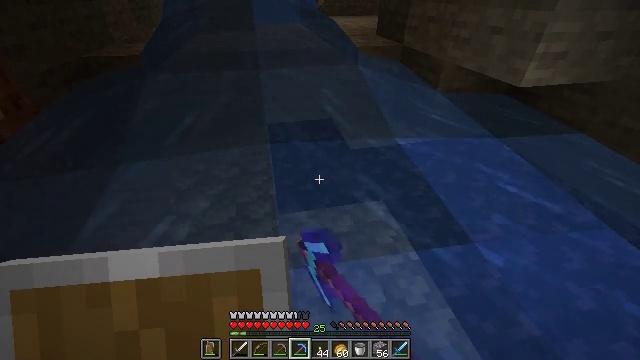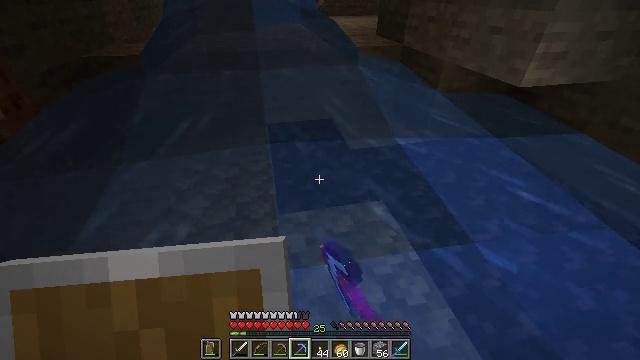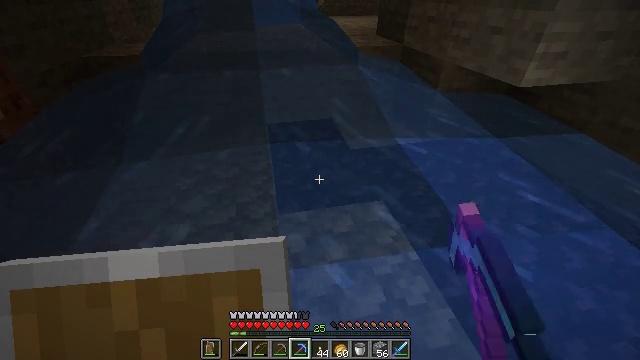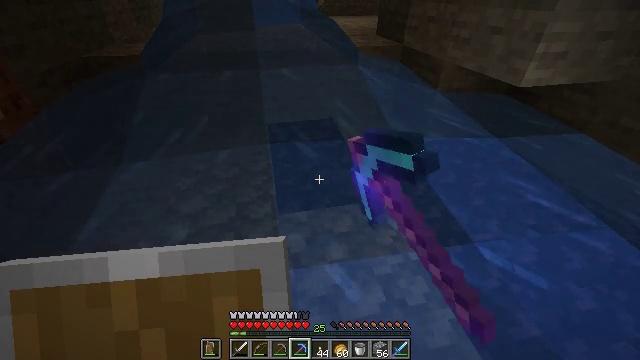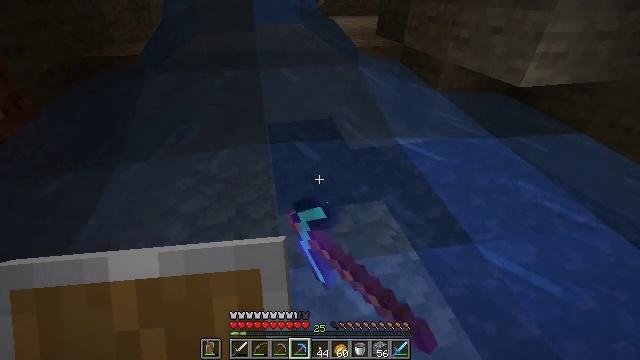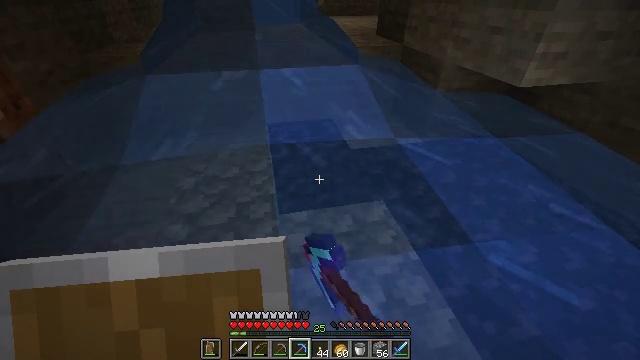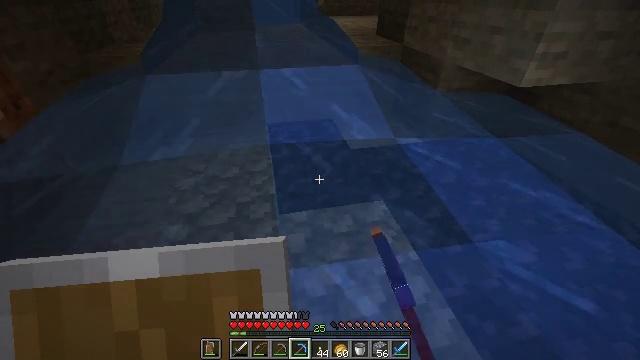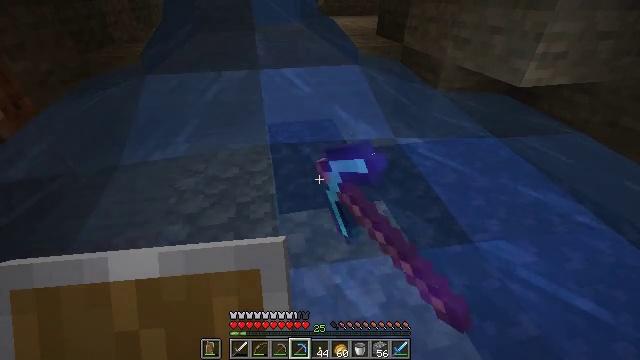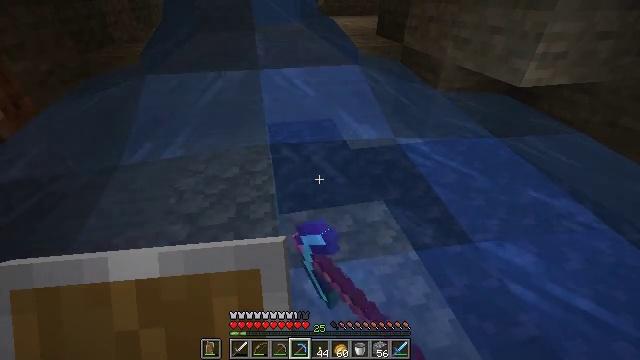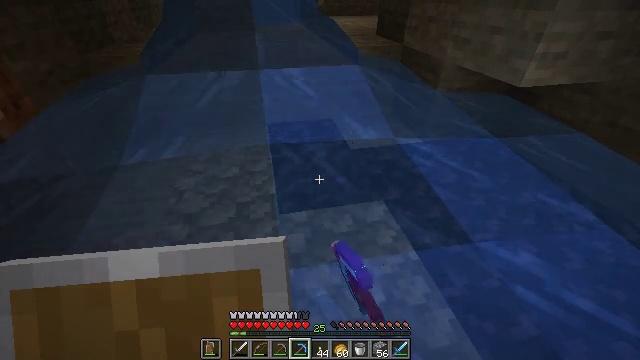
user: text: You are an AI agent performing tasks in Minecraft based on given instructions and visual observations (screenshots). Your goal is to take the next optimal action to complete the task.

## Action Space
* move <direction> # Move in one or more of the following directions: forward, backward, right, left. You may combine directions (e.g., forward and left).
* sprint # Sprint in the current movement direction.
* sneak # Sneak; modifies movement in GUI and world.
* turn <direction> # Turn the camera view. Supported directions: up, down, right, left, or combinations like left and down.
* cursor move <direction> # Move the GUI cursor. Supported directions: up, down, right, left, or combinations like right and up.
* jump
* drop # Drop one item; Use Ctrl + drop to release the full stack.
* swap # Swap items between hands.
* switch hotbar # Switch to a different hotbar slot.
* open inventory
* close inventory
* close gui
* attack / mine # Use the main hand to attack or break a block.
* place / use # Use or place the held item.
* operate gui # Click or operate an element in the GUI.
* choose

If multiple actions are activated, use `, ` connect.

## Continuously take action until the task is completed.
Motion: motion action
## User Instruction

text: Mine the obsidian block.
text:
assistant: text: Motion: attack / mine
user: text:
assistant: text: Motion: attack / mine
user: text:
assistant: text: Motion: attack / mine
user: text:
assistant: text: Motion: attack / mine
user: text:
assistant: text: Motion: attack / mine
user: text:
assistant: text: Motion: attack / mine
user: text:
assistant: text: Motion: attack / mine
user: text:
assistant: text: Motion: attack / mine
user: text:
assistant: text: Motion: attack / mine
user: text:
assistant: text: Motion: attack / mine